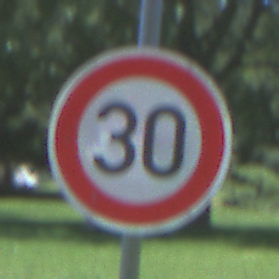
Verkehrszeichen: Geschwindigkeit30
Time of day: Midday
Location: Outdoor (Nature)
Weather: Clear
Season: Summer
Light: Natural